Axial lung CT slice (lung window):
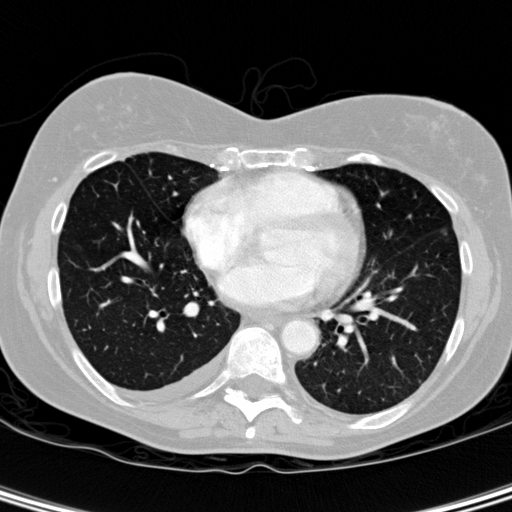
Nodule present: no